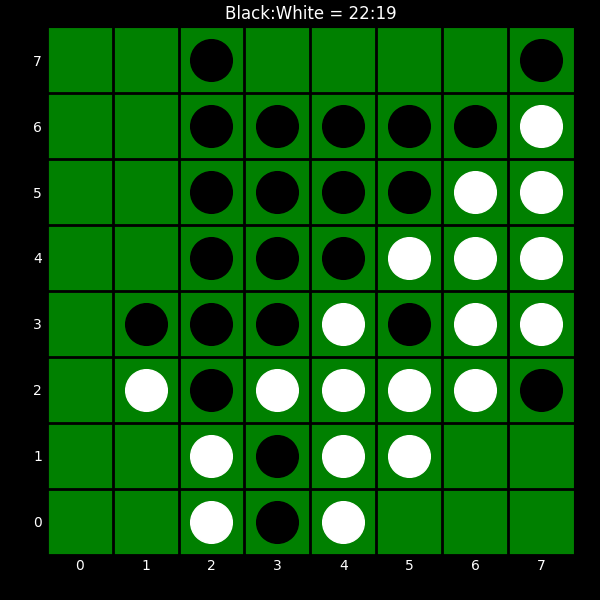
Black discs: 22
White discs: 19